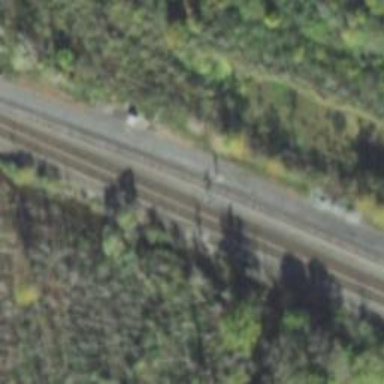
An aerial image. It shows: Railway signal.